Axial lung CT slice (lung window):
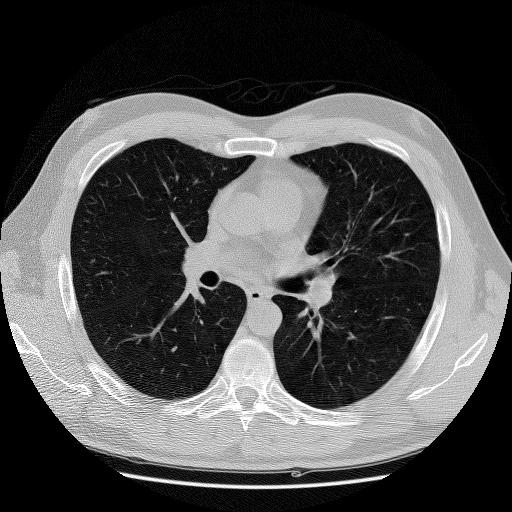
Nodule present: no